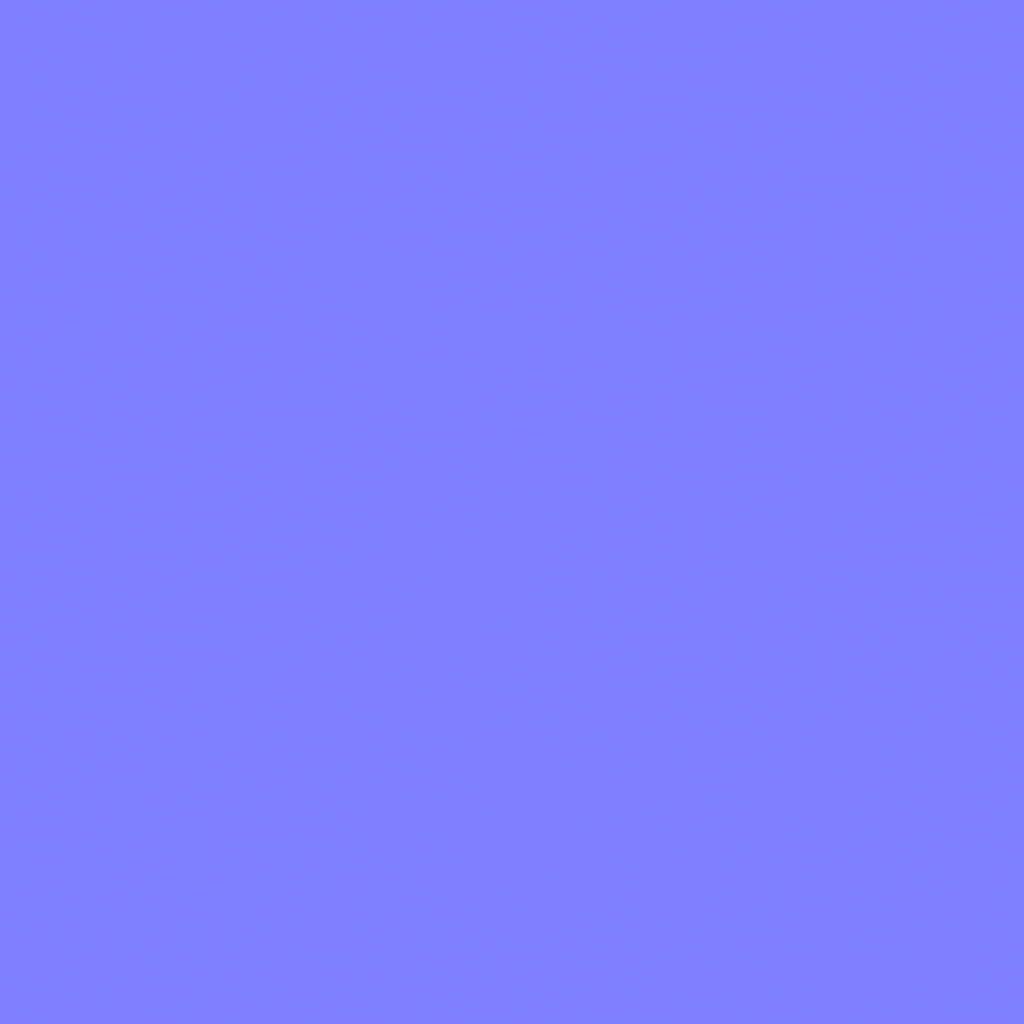
Texture map type: NormalGL